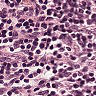
Metastatic tissue present: no